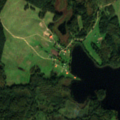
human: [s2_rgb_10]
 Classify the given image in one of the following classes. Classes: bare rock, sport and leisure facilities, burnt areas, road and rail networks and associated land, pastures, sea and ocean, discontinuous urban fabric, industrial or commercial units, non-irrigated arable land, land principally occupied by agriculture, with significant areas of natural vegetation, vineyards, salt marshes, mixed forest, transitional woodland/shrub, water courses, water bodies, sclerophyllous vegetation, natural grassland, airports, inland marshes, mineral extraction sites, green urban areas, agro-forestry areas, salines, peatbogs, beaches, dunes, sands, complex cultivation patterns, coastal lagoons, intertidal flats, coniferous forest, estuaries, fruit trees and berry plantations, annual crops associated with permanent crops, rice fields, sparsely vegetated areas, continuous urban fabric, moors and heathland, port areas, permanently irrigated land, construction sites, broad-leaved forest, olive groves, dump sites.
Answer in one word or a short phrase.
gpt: non-irrigated arable land, land principally occupied by agriculture, with significant areas of natural vegetation, broad-leaved forest, mixed forest, water bodies